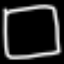
Label: square